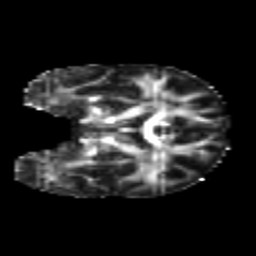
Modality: FA
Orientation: coronal
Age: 29
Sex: male
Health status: healthy